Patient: sex M, age 23
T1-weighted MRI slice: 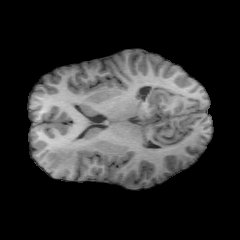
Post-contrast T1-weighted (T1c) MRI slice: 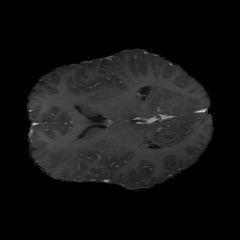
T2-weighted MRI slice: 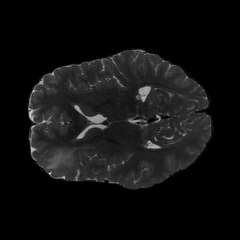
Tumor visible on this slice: yes
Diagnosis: Oligodendroglioma, IDH-mutant, 1p/19q-codeleted
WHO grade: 2